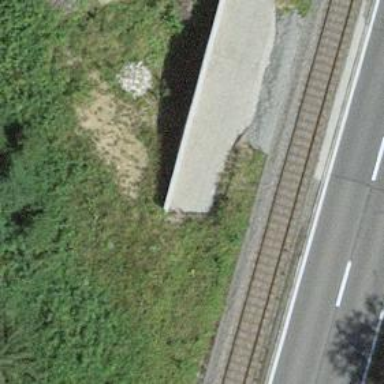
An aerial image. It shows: Retaining wall.